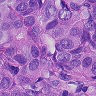
Metastatic tissue present: yes